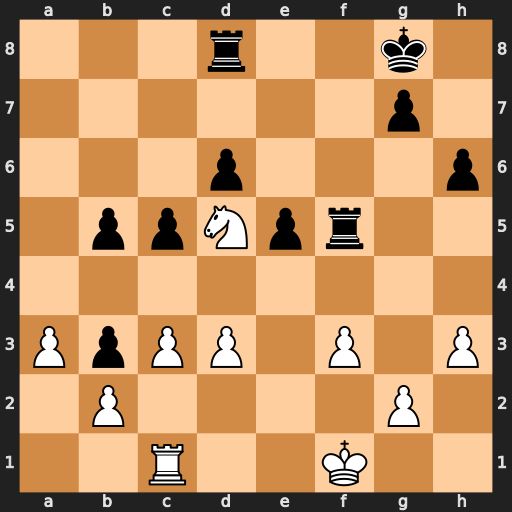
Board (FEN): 3r2k1/6p1/3p3p/1ppNpr2/8/PpPP1P1P/1P4P1/2R2K2
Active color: w
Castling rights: -
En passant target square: -
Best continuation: Ne7+ Kf7 Nxf5